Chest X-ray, AP view. Patient: 24 years old, sex F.
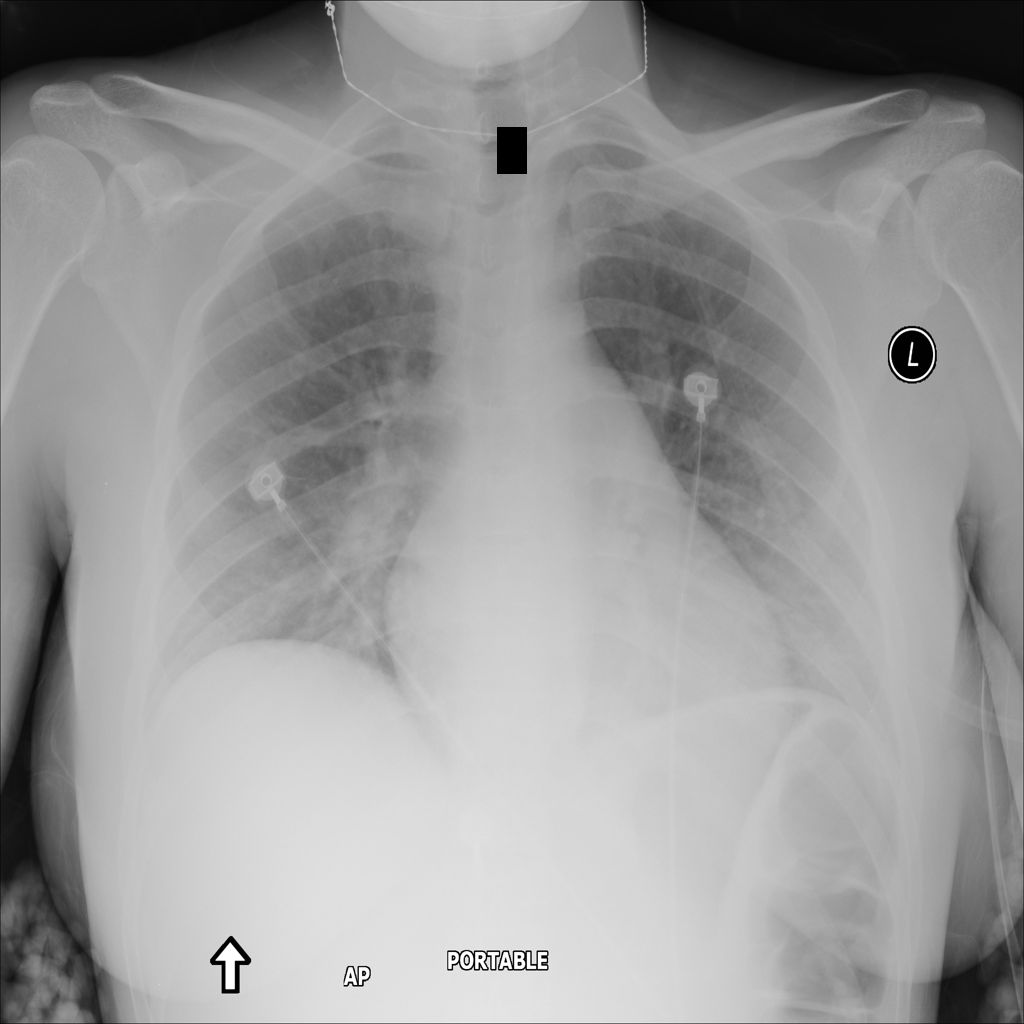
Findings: No Finding